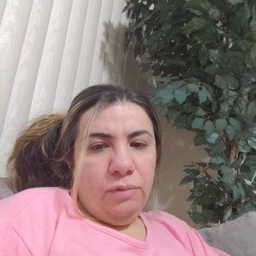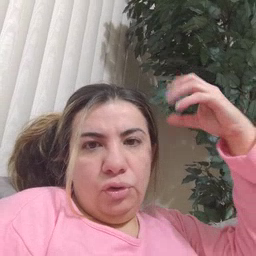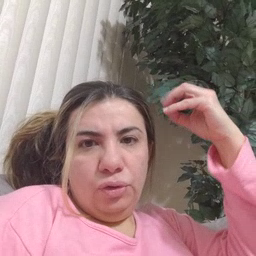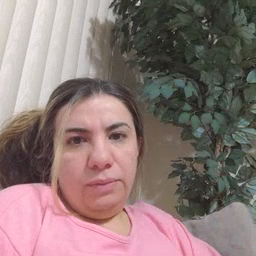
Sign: shower